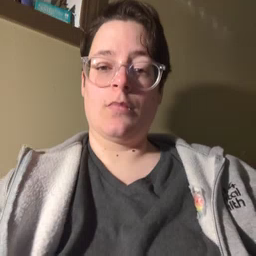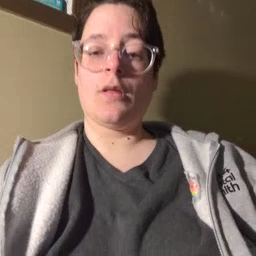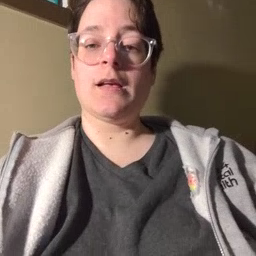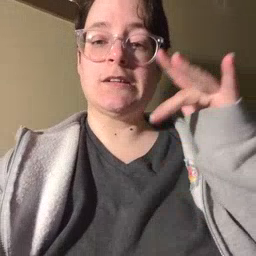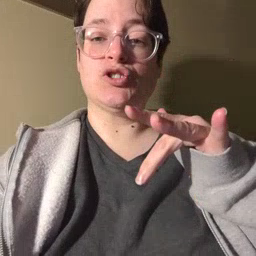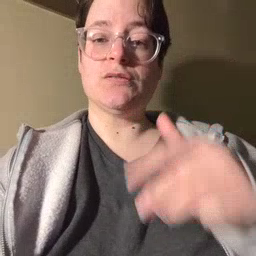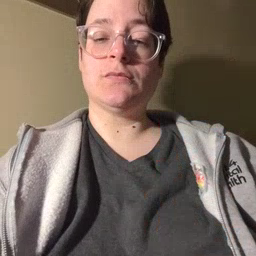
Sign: touch